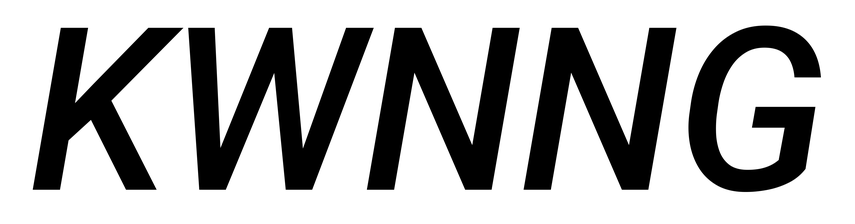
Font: Roboto-Italic_Medium_Italic